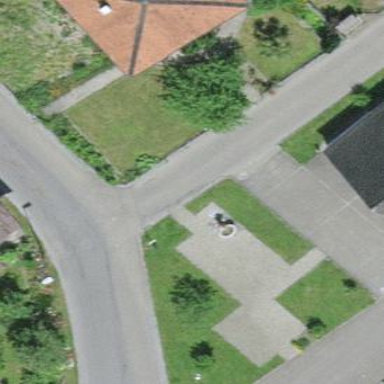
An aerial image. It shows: Square.